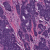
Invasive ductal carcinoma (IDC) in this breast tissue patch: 0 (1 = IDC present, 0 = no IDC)